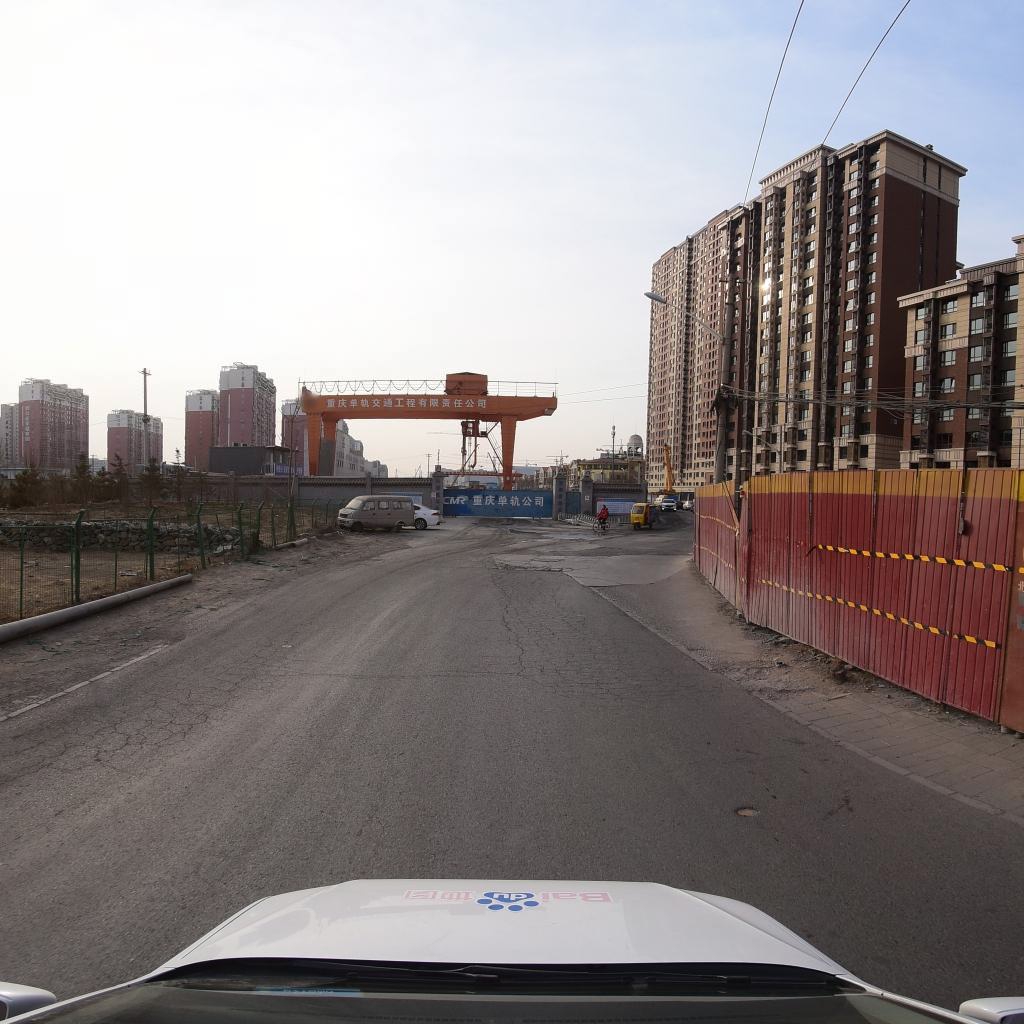
Region: Fengtai
Road damage annotations: alligator crack, alligator crack, pothole, transverse crack